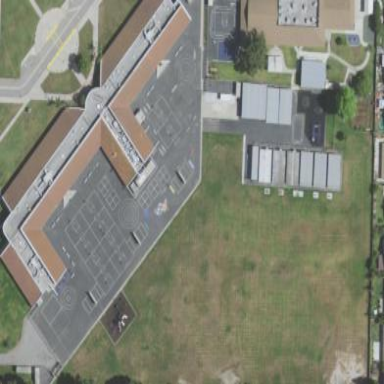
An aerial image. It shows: School.